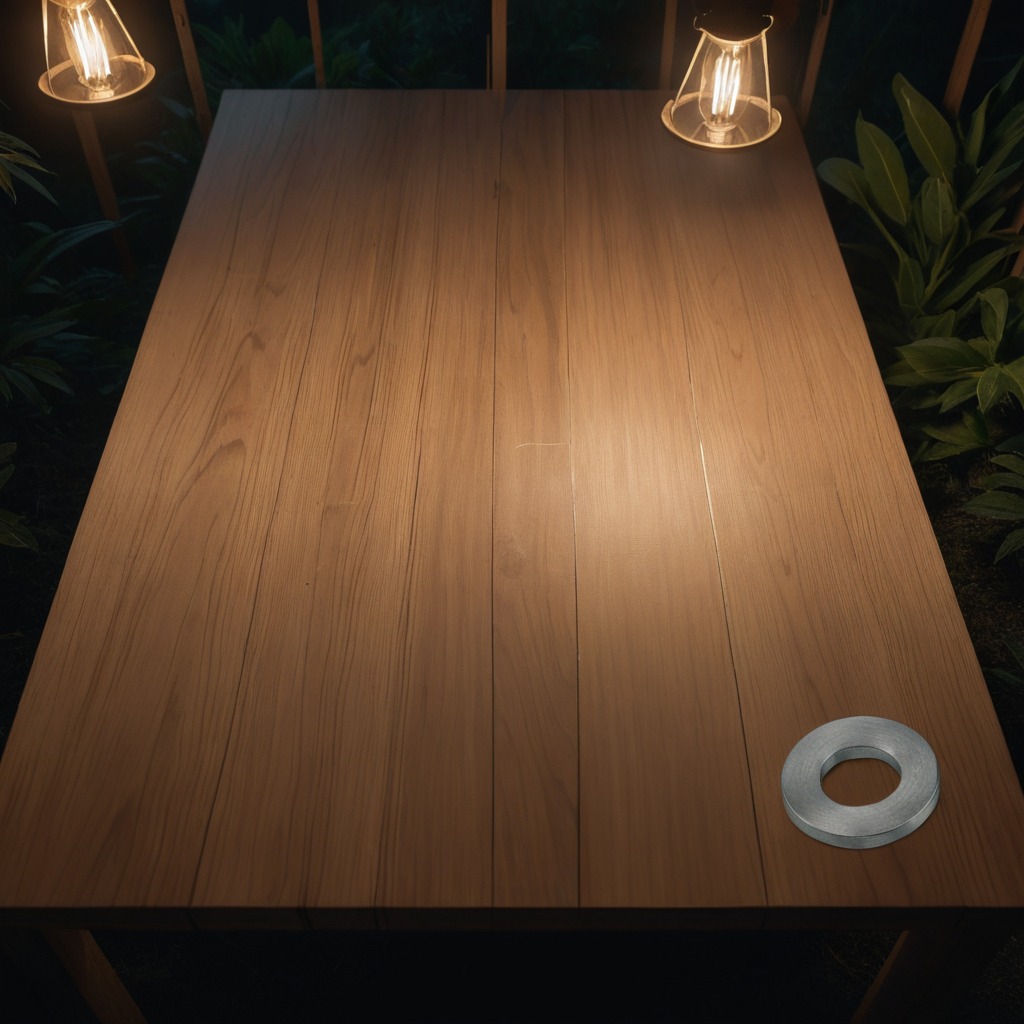
A flat metal washer lying on a clean wooden table inside a jungle field workshop tent at night dim ambient light soft shadows worn but